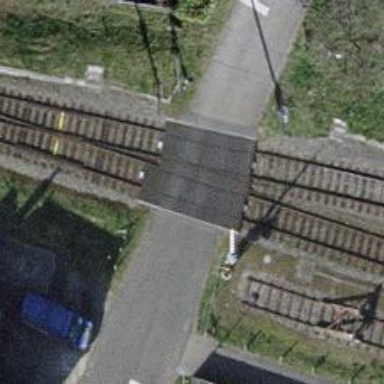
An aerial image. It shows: Level crossing on the railway with lights and full barrier.